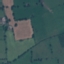
Label: Pasture